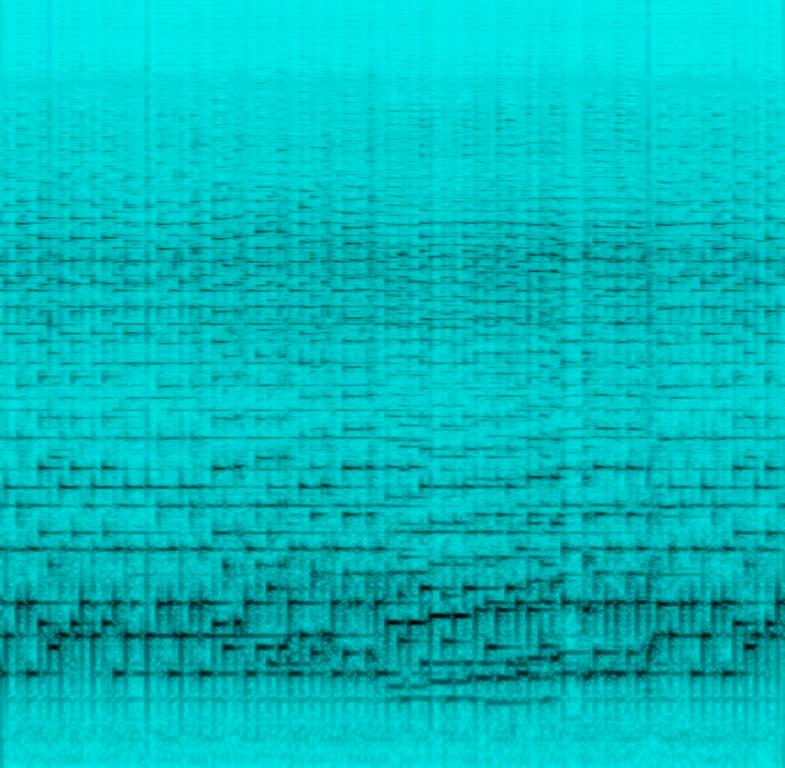
Low fidelity recording of a solo banjo playing a banjo roll and plucking double stops in a bluegrass style.